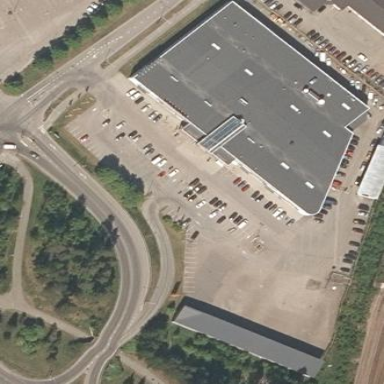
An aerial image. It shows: Retail area.